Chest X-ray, AP view. Patient: 15 years old, sex M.
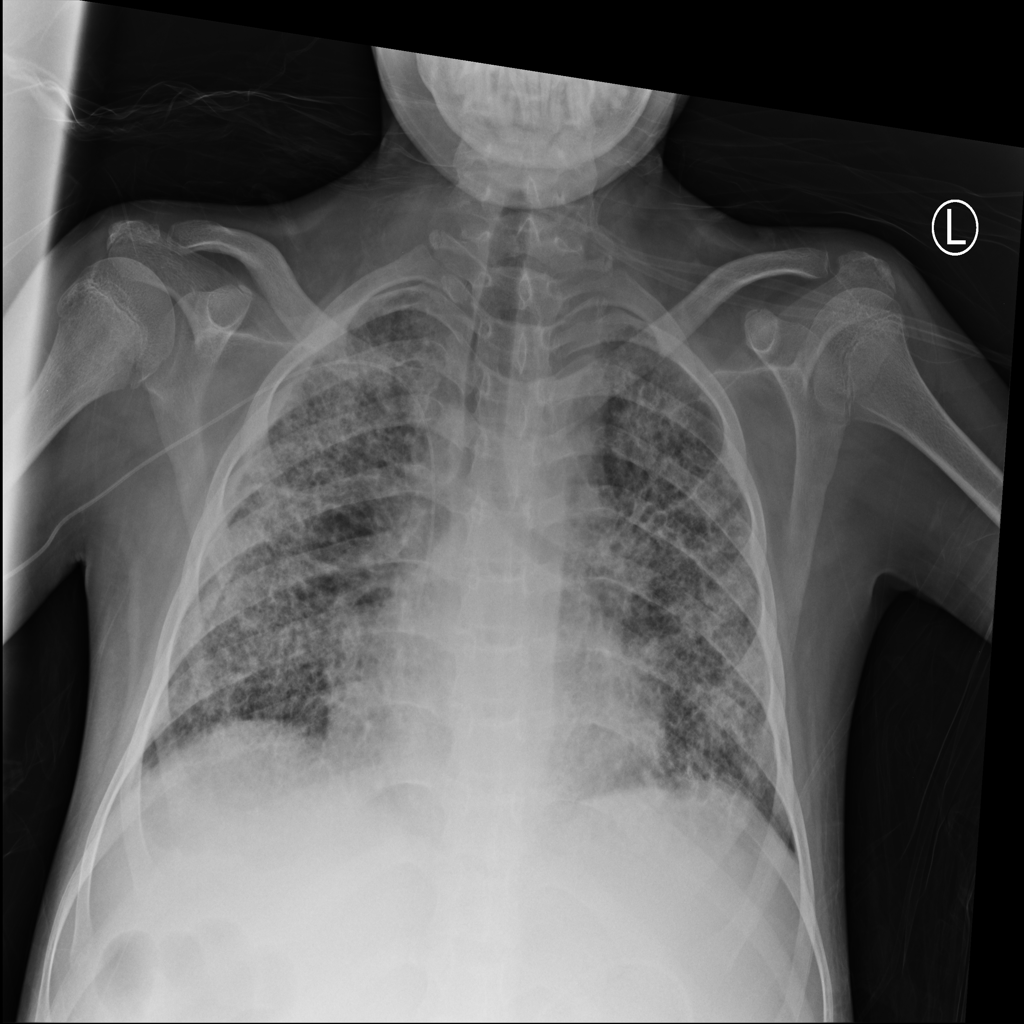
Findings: Cardiomegaly, Effusion